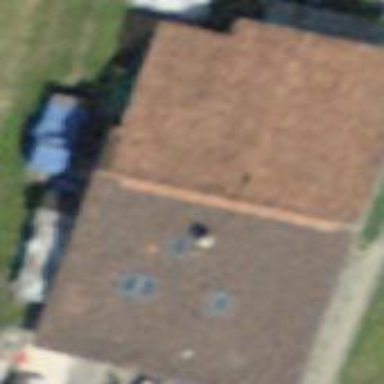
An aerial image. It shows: Farm building.